C горки с углом наклона к горизонту $\alpha$ съезжают по кратчайшему пути с постоянной скоростью $v_{1}$ санки массой $M$ (см. рисунок).  За санками бежит собака массой $m$ и запрыгивает на них. В начале прыжка её скорость равна $v_{0}$ и направлена под углом $\beta$ к поверхности горки.
Найдите скорость санок с собакой, если известно, что санки после соприкосновения с собакой не останавливались.
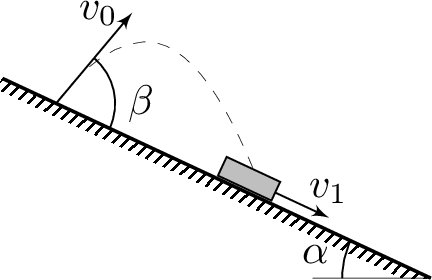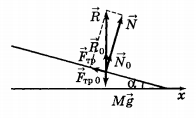
Решение: На систему «санки - собака» за время их взаимодействия действуют внешние силы: направленные вертикально вниз силы тяжести $M \vec{g}$ и $m \vec{g}$, изменяющаяся со временем сила реакции $\vec{R}$ со стороны горки. При движении санок с горки с постоянной скоростью сила $\vec{R}$ всегда направлена вертикально вверх, так как результируюoая всех сил должна быть равна нулю. Разложим $\vec{R}$ (см. рисунок) на силу нормального давления $\vec{N}$ и силу трения $\vec{F}_{тр}$: $\vec{R}=\vec{N}+\vec{F}_{тр}$.  Ясно, что $\vec{F}_{тр}=\mu N$, где $\mu$ — коэффициент трения скольжения. До прыжка сила реакции $\vec{R}_{0}=\vec{N}_{0}+\vec{F}_{тр 0}$, где $F_{тр 0}=\mu N_{0}$ и вектор $\vec{R}_{0}$ направлен вертикально вверх. В ходе взаимодействия собаки с санками реакция $N$ возрастает в $k$ раз $(N=k N_{0})$, сила $\vec{F}_{тр}$ тоже возрастает в $k$ раз и вектор $\vec{R}$ остается параллельным $\vec{R}_{0}$, т.е. вектор $\vec{R}$ направлен вертикально вверх. Итак, для системы «санки - собака» за время их взаимодействия все внешние силы направлены вертикально. Отсюда следует, что проекция импульса системы на горизонтальную ось $x$ сохраняется: $$ M v_{1} \cos \alpha+m v_{0} \cos (\beta-\alpha)=(M+m) v_{2} \cos \alpha. $$ Из этого равенства находим скорость санок с собакой: $$ v_{2}=\frac{M v_{1} \cos \alpha+m v_{0} \cos (\beta-\alpha)}{(M+m) \cos \alpha}. $$
Ответ: $$ v_{2}=\frac{M v_{1} \cos \alpha+m v_{0} \cos (\beta-\alpha)}{(M+m) \cos \alpha}. $$
Темы:
T, Механика, Динамика, Всероссийские, Сухое трение, Трение, Импульс